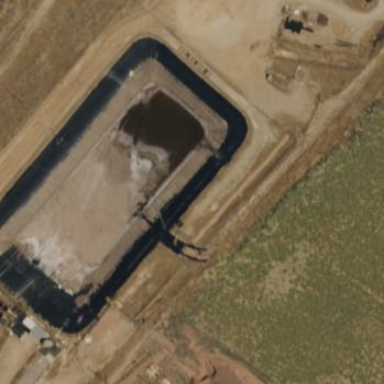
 which is man-made pond for holding water."